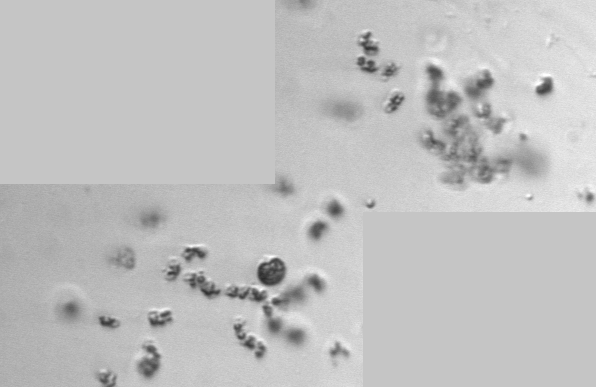
Label: Phaeocystis